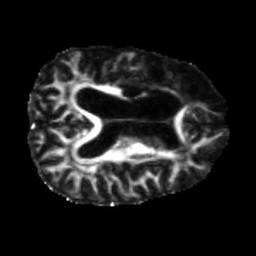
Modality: FA
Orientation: axial
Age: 56
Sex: male
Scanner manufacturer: siemens
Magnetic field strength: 3 T
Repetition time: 5.25 s
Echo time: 0.08 s